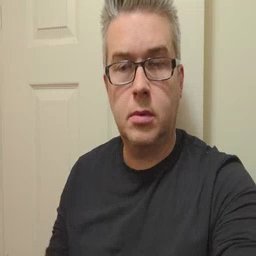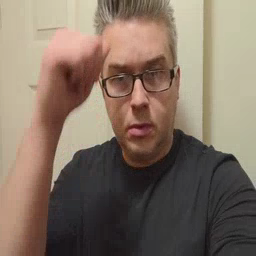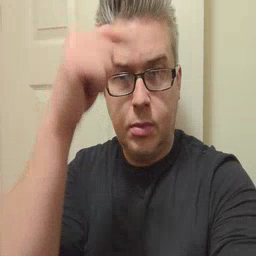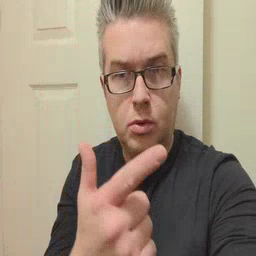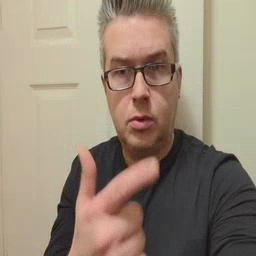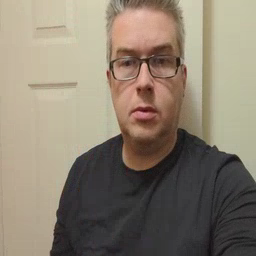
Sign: brother